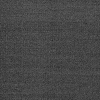
Atmospheric dust classification: dusty